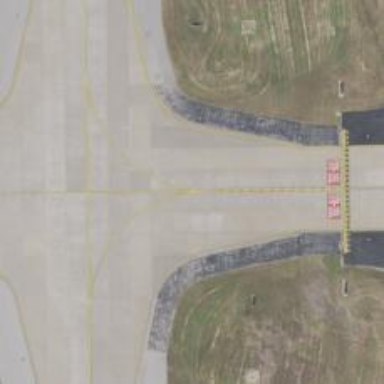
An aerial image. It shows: Image of taxiway at airport.